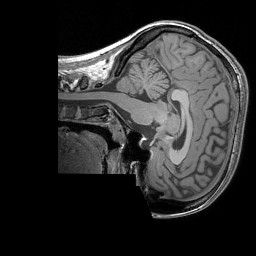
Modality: T1w
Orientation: sagittal
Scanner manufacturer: siemens
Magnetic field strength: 3 T
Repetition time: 1.83 s
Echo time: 0.00303 s